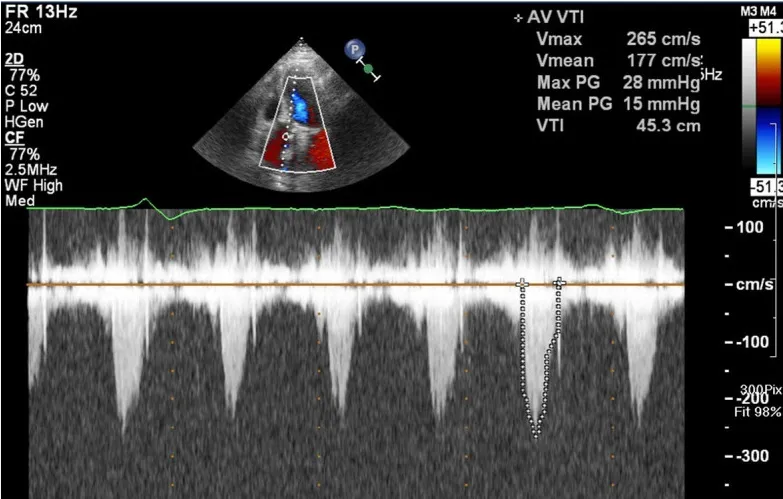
(A) Echocardiogram showing a baseline trans-aortic valve mean pressure gradient of 15 mmHg 1 day after trans-aortic valve replacement (TAVR).
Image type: radiology (ultrasound)